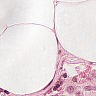
Metastatic tissue present: no